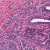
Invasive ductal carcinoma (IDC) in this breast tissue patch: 0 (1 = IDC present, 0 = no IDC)